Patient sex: M
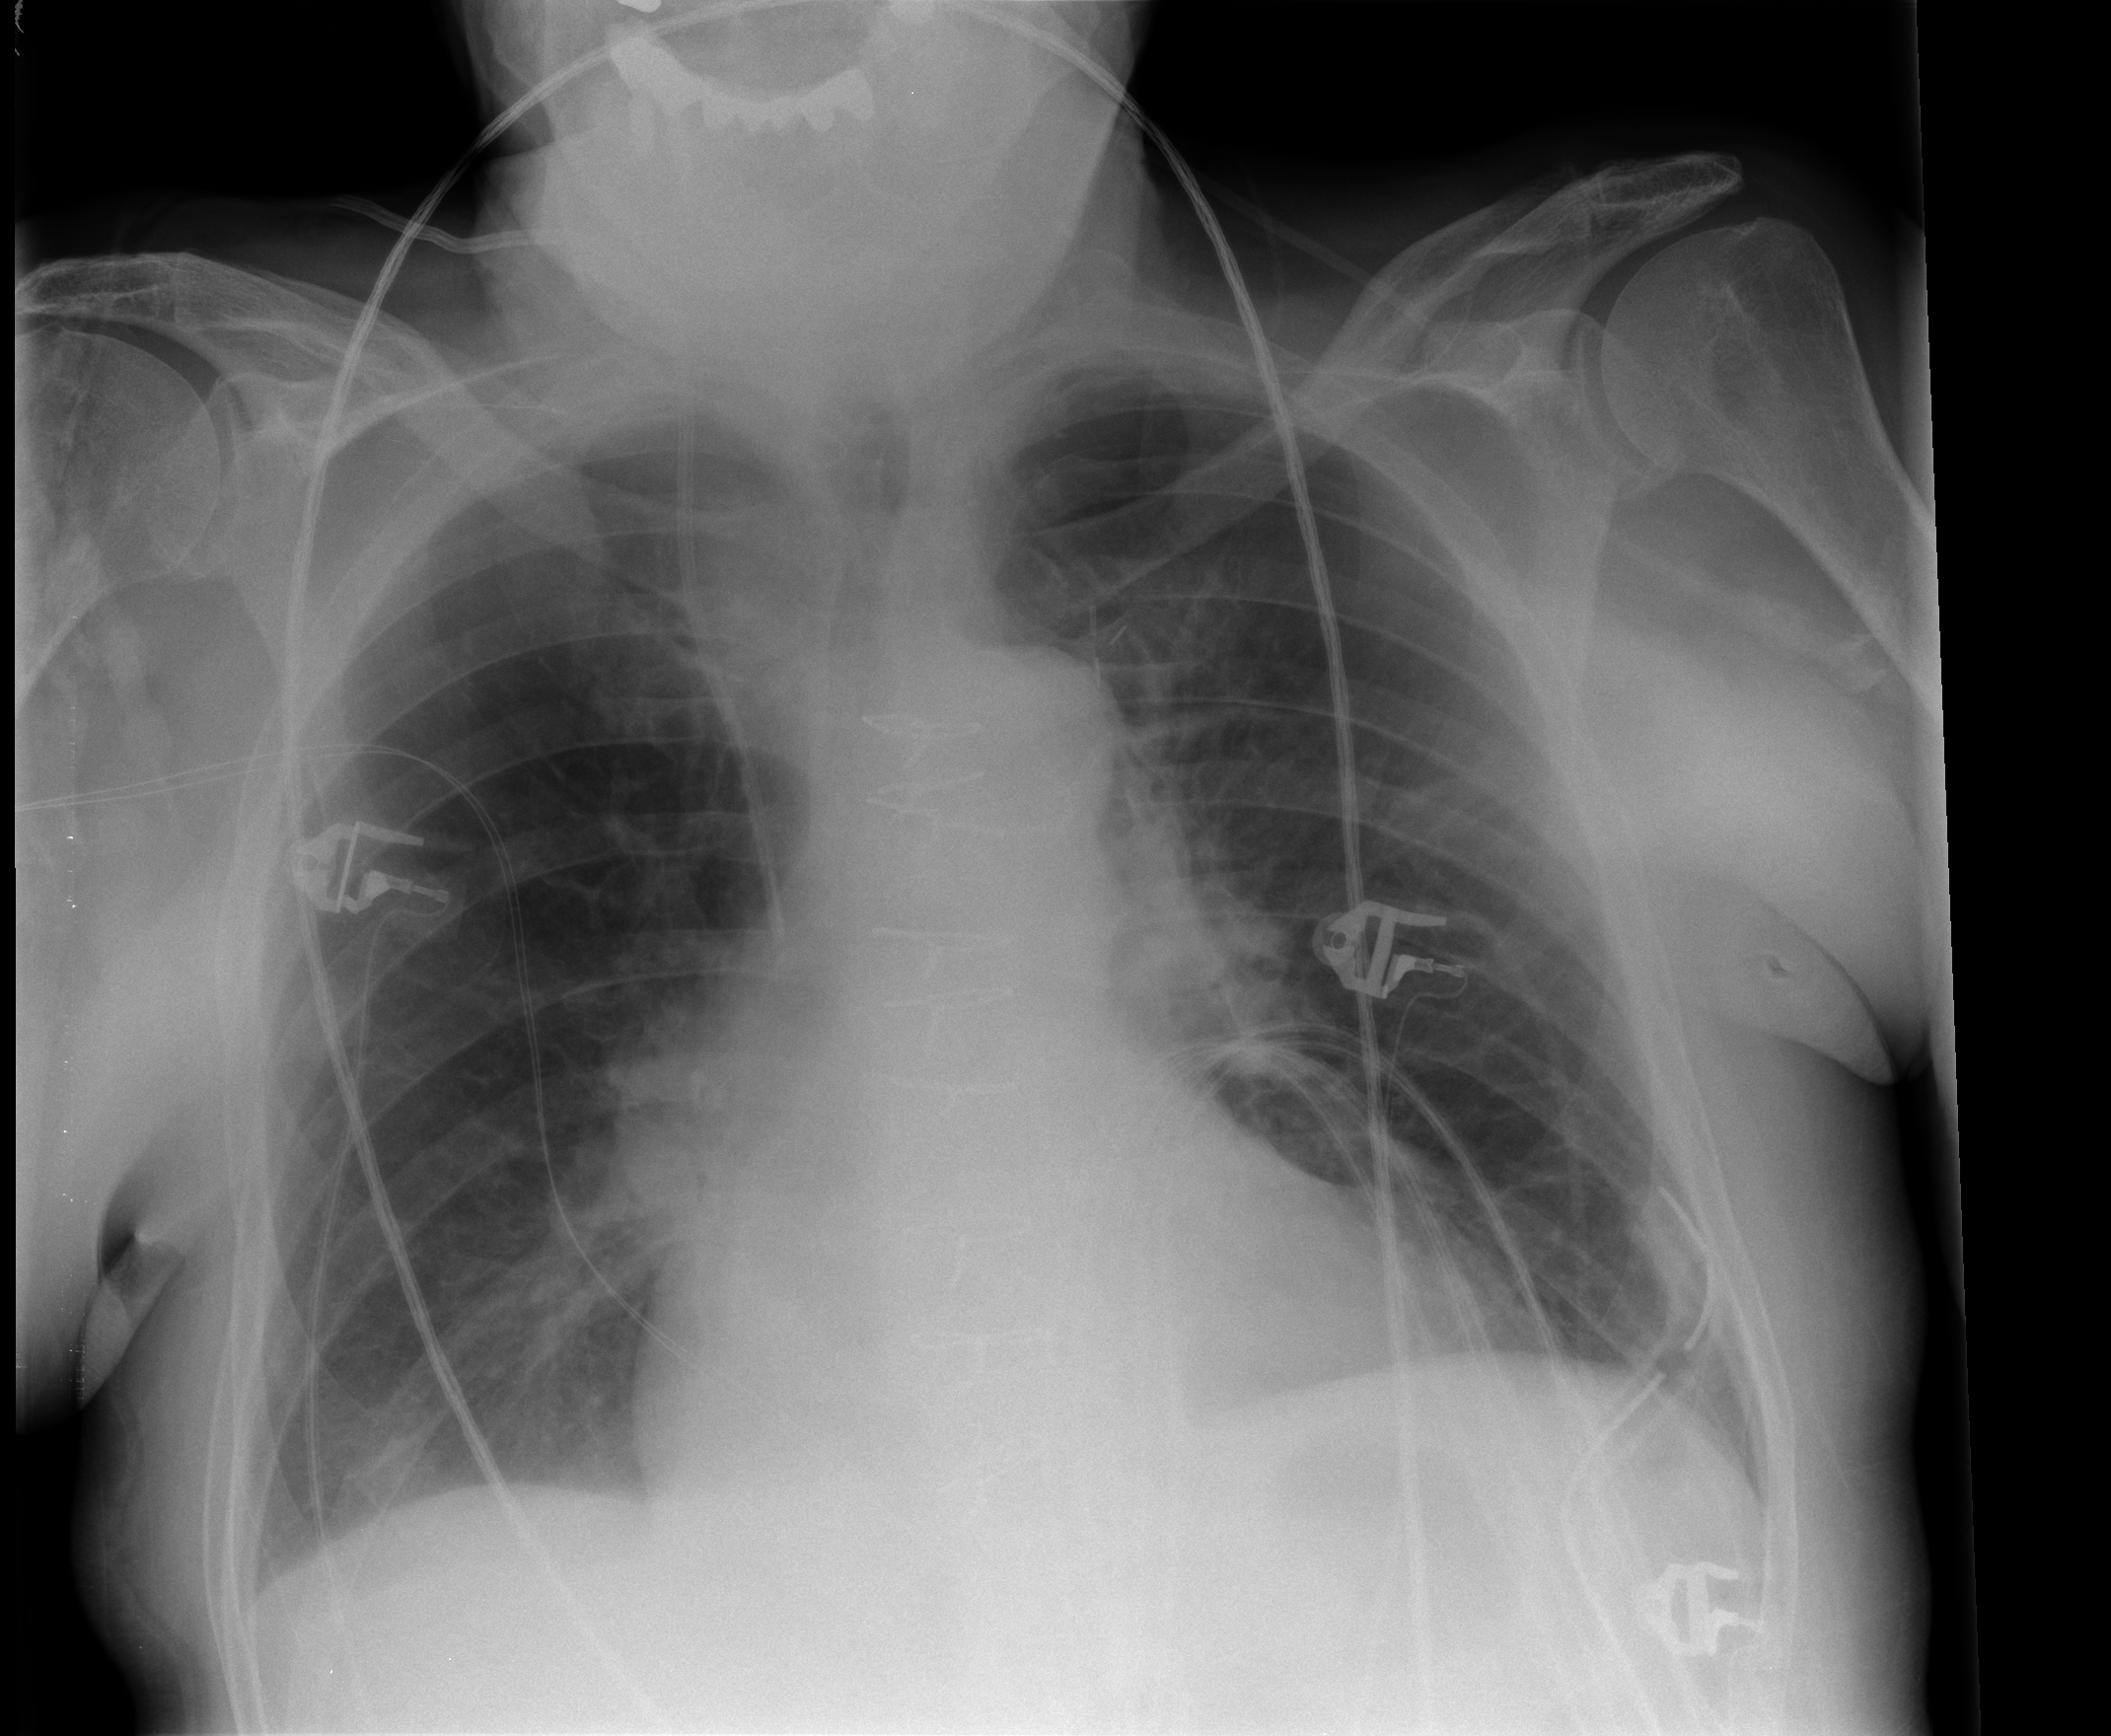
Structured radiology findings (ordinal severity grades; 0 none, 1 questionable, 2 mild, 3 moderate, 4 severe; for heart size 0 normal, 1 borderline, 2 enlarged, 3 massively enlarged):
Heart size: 2
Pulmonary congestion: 0
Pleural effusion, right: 0
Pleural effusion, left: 0
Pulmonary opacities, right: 0
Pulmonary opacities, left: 0
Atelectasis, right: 1
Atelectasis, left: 1